Question: I was able to create a tab layout using the tutorial in <URL>. I was wondering if I can put a side tab on it. . When you click an Item on the left side, an activity will be displayed on the right side.
I was wondering If I can do it. Thank you very much.
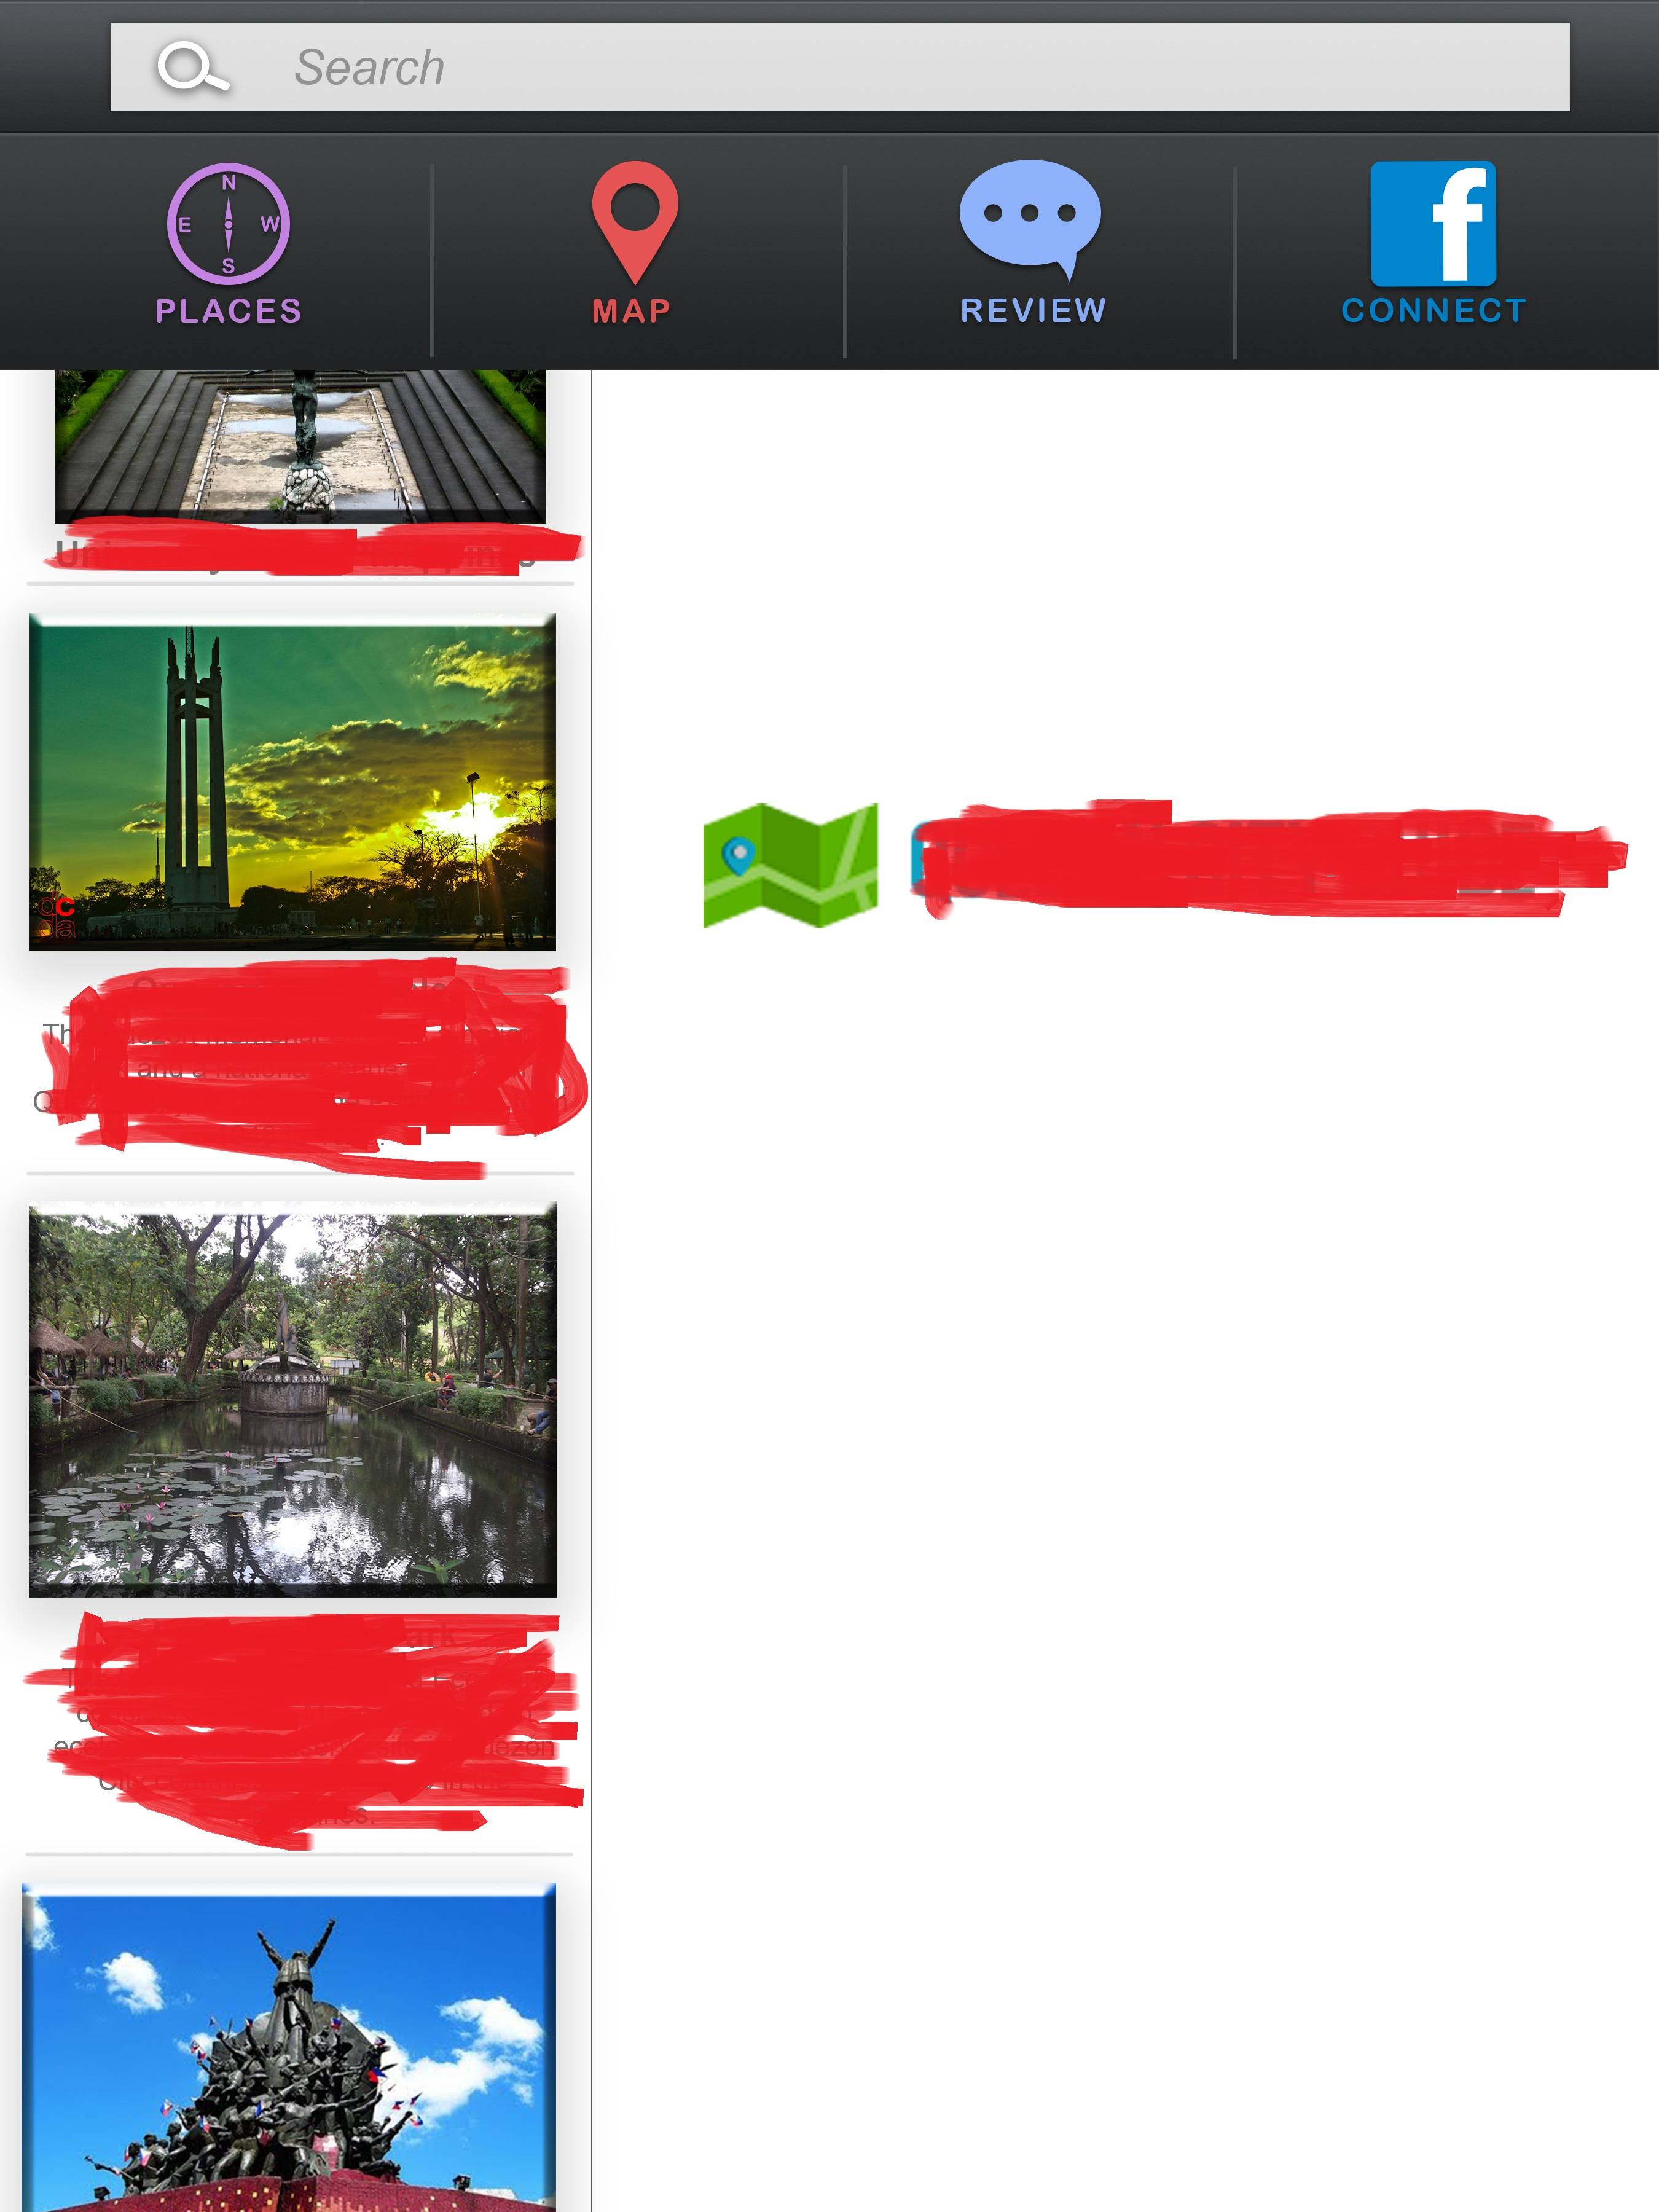
Answer: Try to design your layout as below:
Here its 'fragment_top_rated.xml' file code:
'''
<RelativeLayout xmlns:android="http://schemas.android.com/apk/res/android"
xmlns:tools="http://schemas.android.com/tools"
android:layout_width="match_parent"
android:layout_height="match_parent"
tools:context=".MainActivity" >
<LinearLayout
android:id="@+id/passenger"
android:layout_width="fill_parent"
android:layout_height="fill_parent"
android:layout_marginTop="2dp"
android:orientation="horizontal"
android:weightSum="1">
<FrameLayout
android:id="@+id/frameLayout1"
android:layout_width="0dp"
android:layout_height="fill_parent"
android:layout_weight=".4"
android:background="@android:color/background_dark" >
</FrameLayout>
<FrameLayout
android:id="@+id/frameLayout2"
android:layout_width="0dp"
android:layout_height="fill_parent"
android:layout_weight=".6"
android:background="@android:color/darker_gray" >
</FrameLayout>
</LinearLayout>
</RelativeLayout>
'''
You can load this screen on tabs click with the fragments into it.
Supposing that you have developed your project exactly same as the defined demo of you question link.
In your Tabactivity as you select places tab load the Fragment of places in the left side.
It defined in link on tab selected you just have to load fragments.
In your 'PlacesFragment' write code as below:
'''
public class PlacesFragment extends Fragment {
@Override
public View onCreateView(LayoutInflater inflater, ViewGroup container,
Bundle savedInstanceState) {
View rootView = inflater.inflate(R.layout.fragment_top_rated,
container, false);
FragmentManager fm = getFragmentManager();
FragmentTransaction ft1 = fm.beginTransaction();
Fragment m_fragSet = new GamesFragment();
ft1.replace(R.id.frameLayout2, m_fragSet);
ft1.commit();
FragmentManager fmg = getFragmentManager();
FragmentTransaction ftrans = fmg.beginTransaction();
Fragment m_frag = new MoviesFragment();
ftrans.replace(R.id.frameLayout1, m_frag);
ftrans.commit();
return rootView;
}
}
'''
Create right side fragment Games
'''
public class GamesFragment extends Fragment {
@Override
public View onCreateView(LayoutInflater inflater, ViewGroup container,
Bundle savedInstanceState) {
View rootView = inflater.inflate(R.layout.fragment_games, container, false);
return rootView;
}
}
'''
Here is 'MoviesFragment.java'
'''
public class MoviesFragment extends Fragment {
@Override
public View onCreateView(LayoutInflater inflater, ViewGroup container,
Bundle savedInstanceState) {
View rootView = inflater.inflate(R.layout.fragment_movies, container, false);
return rootView;
}
}
'''
In your 'TabsAdapter' define as below:
'''
public class TabsPagerAdapter extends FragmentPagerAdapter {
FragmentActivity context;
public TabsPagerAdapter(FragmentManager fm,FragmentActivity act) {
super(fm);
context=act;
}
@Override
public Fragment getItem(int index) {
switch (index) {
case 0:
// Top Rated fragment activity
return new TopRatedFragment();
case 1:
// Games fragment activity
return new GamesFragment();
case 2:
// Movies fragment activity
return new MoviesFragment();
}
return null;
}
@Override
public int getCount() {
// get item count - equal to number of tabs
return 3;
}
}
'''
Here is the